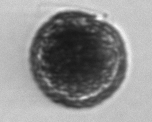
Label: Alexandrium_catenella